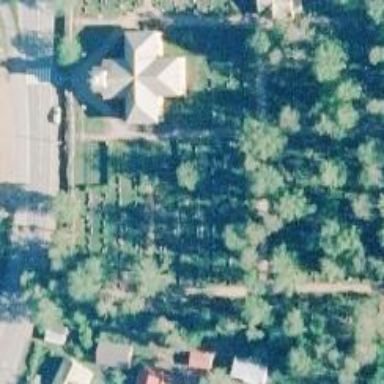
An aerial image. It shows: Cemetery.